Question: When I try to open a SQL script file on my local machine from the SQL Server Job configuration window, I get the following error:
> Access to the path 'C: emp bl_MiscInfo.sql' is denied. (mscorlib)Program Location:at System.IO.__Error.WinIOError(Int32 errorCode, String
maybeFullPath) at System.IO.FileStream.Init(String path, FileMode
mode, FileAccess access, Int32 rights, Boolean useRights, FileShare
share, Int32 bufferSize, FileOptions options, SECURITY_ATTRIBUTES
secAttrs, String msgPath, Boolean bFromProxy) at
System.IO.FileStream..ctor(String path, FileMode mode, FileAccess
access, FileShare share) at System.IO.File.Open(String path,
FileMode mode) at
Microsoft.SqlServer.Management.SqlManagerUI.TSQLJobSubSystemDefinition.openFile_Click(Object
sender, EventArgs e) at
System.Windows.Forms.Control.OnClick(EventArgs e) at
System.Windows.Forms.Button.OnClick(EventArgs e) at
System.Windows.Forms.Button.OnMouseUp(MouseEventArgs mevent) at
System.Windows.Forms.Control.WmMouseUp(Message& m, MouseButtons
button, Int32 clicks) at
System.Windows.Forms.Control.WndProc(Message& m) at
System.Windows.Forms.ButtonBase.WndProc(Message& m) at
System.Windows.Forms.Button.WndProc(Message& m) at
System.Windows.Forms.Control.ControlNativeWindow.OnMessage(Message& m)
at System.Windows.Forms.Control.ControlNativeWindow.WndProc(Message&
m) at System.Windows.Forms.NativeWindow.Callback(IntPtr hWnd, Int32
msg, IntPtr wparam, IntPtr lparam)
To be clear, here is a screen shot of the action I'm trying to perform:

This seems to be a permissions issue, but nothing I try seems to work.
The sqlagent on my machine is using a user that has admin privileges, I've given the login for the job a user credential that has admin privileges, and I've set the "run as user" option to a user mapped to the login with admin privileges.
Any suggestions?
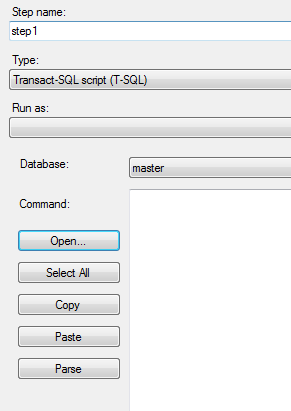
Answer: It doesn't work that way. When you click "Open..." all it does is take the contents of the file you specify and dump them into the Command: dialog - this means the script is static and will not reflect any changes you make after you save the job.
If you want it to use a .sql file at runtime you'll need to look at using a CmdExec step type (where you can call SQLCmd outside the SQL Server process) or a PowerShell command. Alternatively, the job step could use xp_cmdshell to read in the contents of the .sql script (using the type command) and execute the contents as dynamic SQL.